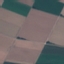
Land use / land cover class: AnnualCrop